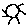
Label: sun